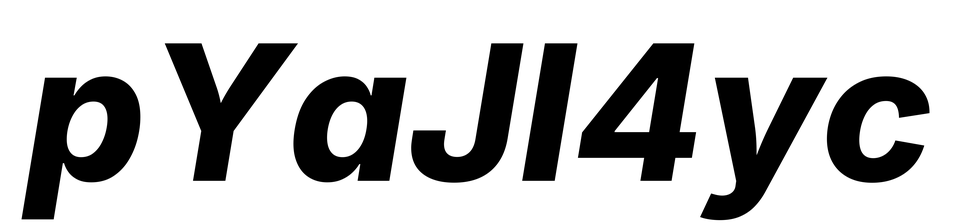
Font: Inter-Italic_ExtraBold_Italic